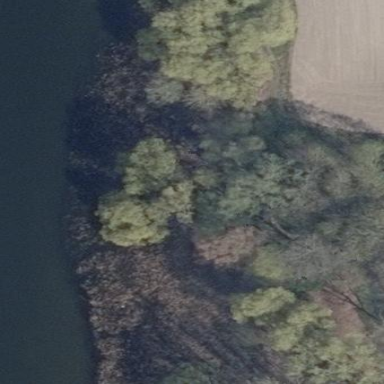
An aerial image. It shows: Reedbed wetland area.